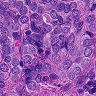
Metastatic tissue present: yes